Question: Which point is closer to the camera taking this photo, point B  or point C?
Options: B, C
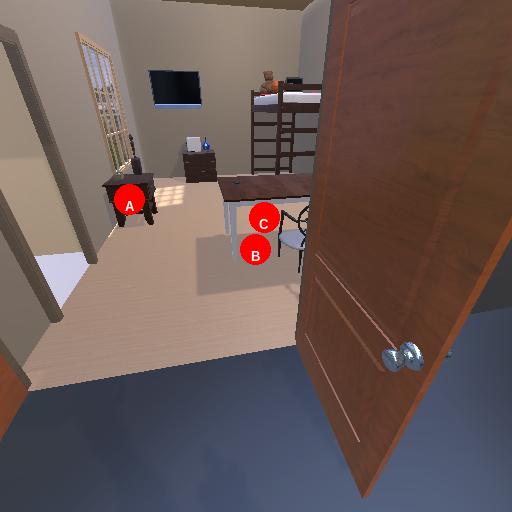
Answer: B